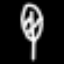
Label: leaf